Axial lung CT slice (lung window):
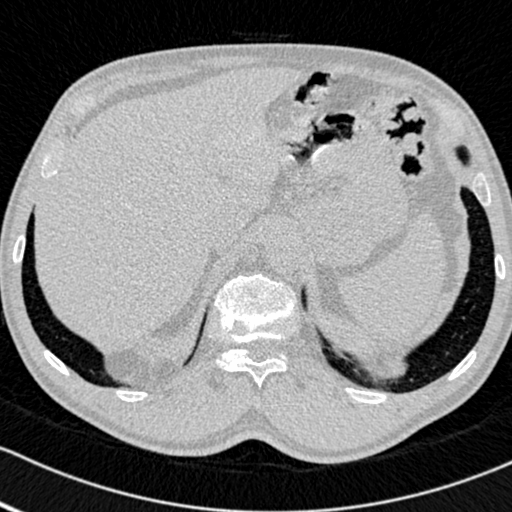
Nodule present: no